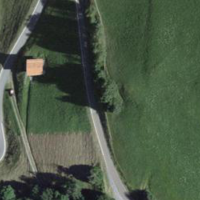
EUNIS habitat code: 24
Species observed at this site:
Turdus philomelos
Pyrrhula pyrrhula
Phoenicurus ochruros
Turdus viscivorus
Fringilla coelebs
Periparus ater